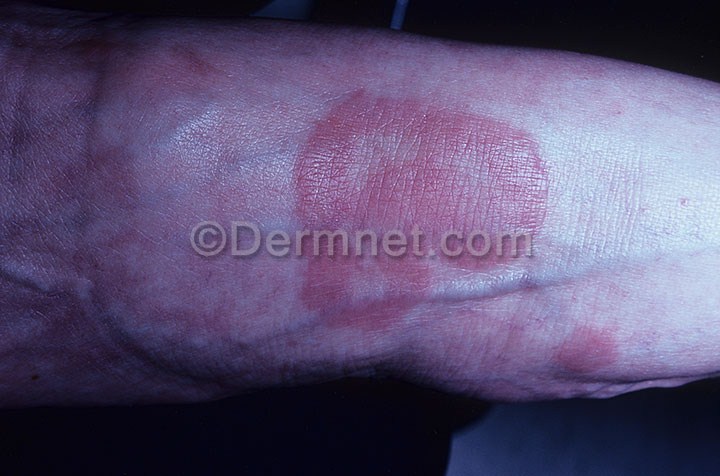
Disease: Systemic Disease